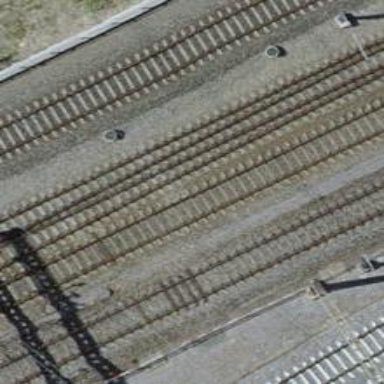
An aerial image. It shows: Railway siding with one electrified track and contact line for powering the train.